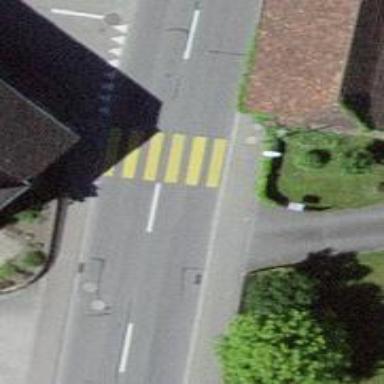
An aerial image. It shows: Marked zebra crossing on the road.